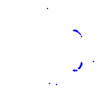
Particle: proton